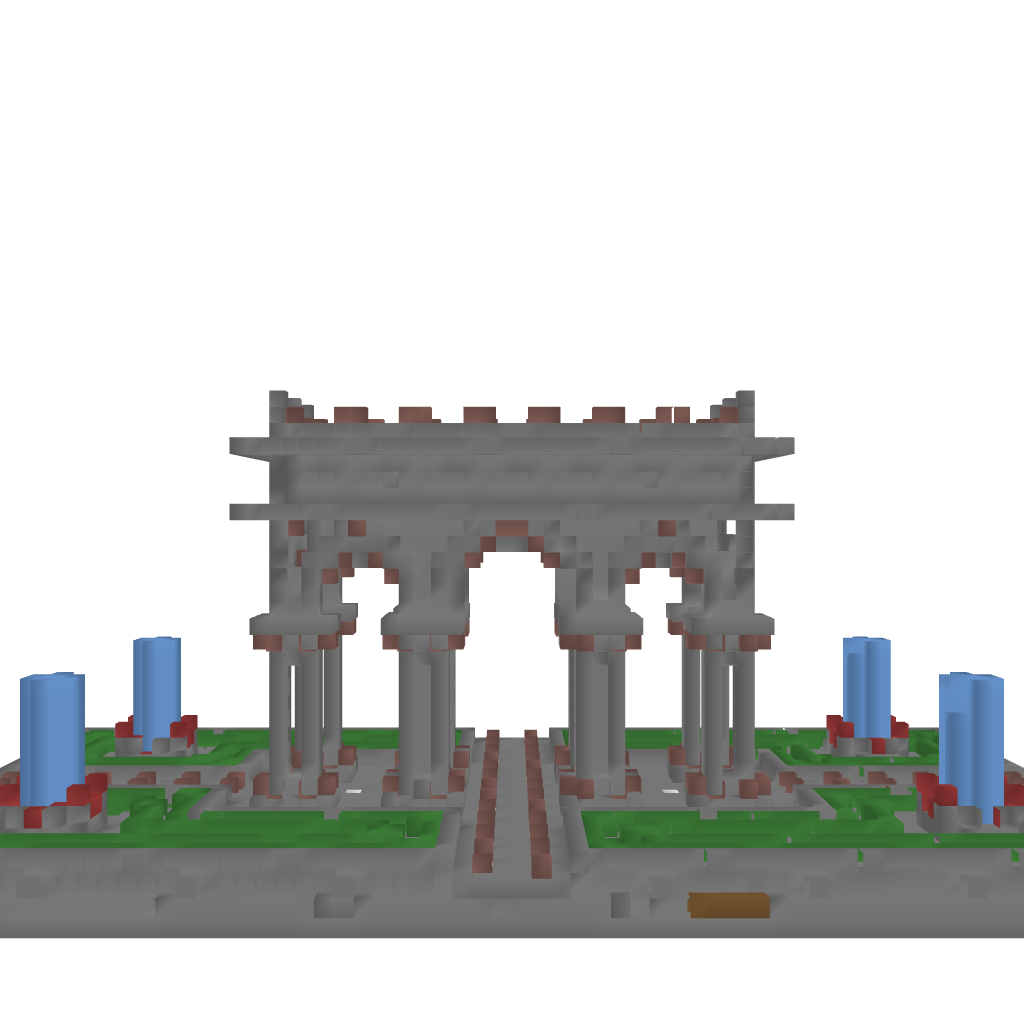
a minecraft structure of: Little Spawn bad low quality